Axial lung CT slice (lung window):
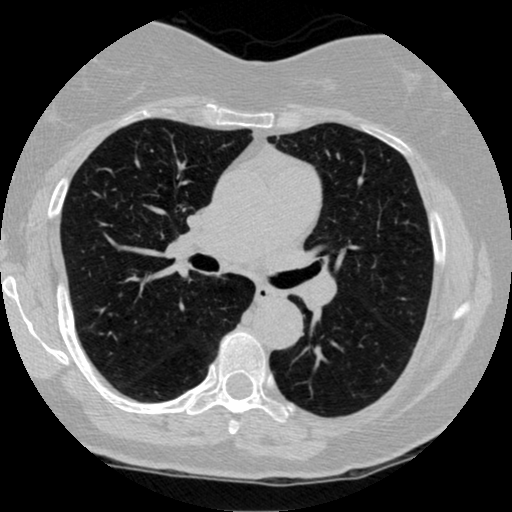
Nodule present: no